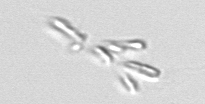
Label: Dinobryon